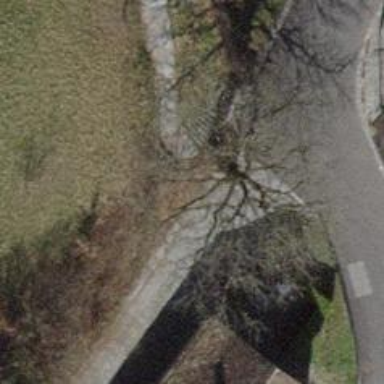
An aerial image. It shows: Paved steps.